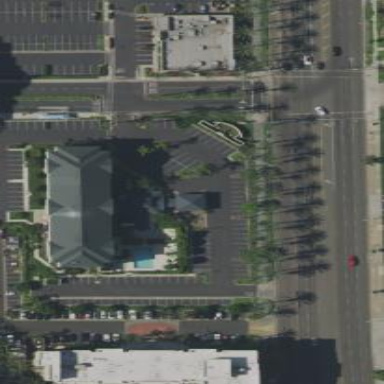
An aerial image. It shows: Hotel building.